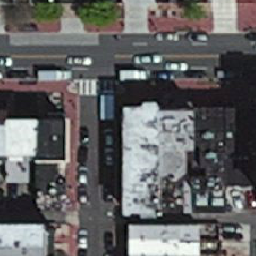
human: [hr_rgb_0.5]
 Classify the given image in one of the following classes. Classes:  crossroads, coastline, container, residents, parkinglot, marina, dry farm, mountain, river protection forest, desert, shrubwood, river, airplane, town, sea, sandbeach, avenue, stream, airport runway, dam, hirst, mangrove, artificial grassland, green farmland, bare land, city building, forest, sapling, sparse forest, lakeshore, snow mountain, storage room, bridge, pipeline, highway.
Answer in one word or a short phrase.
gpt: city building